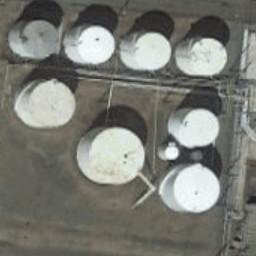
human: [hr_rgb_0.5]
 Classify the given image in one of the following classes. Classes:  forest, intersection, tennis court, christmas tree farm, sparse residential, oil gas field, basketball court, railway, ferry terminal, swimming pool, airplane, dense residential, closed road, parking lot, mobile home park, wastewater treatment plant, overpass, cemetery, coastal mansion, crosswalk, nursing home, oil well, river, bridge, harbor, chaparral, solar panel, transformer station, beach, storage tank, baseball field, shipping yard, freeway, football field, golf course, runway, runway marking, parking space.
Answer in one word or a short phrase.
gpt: storage tank